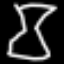
Label: hourglass